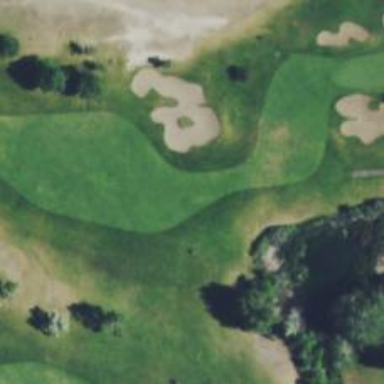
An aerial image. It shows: View of golf hole.